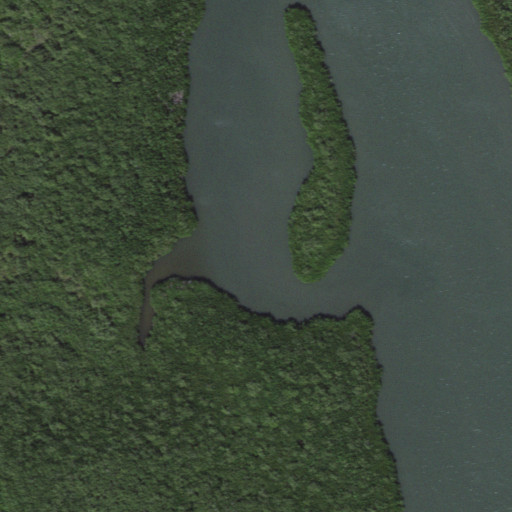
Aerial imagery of island in Florida named Long Island containing woody wetlands, open water, and herbaceous wetlands